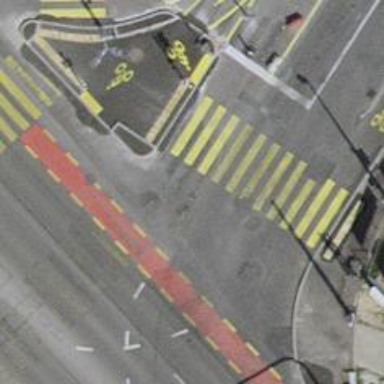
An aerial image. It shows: Road crossing with traffic signals.